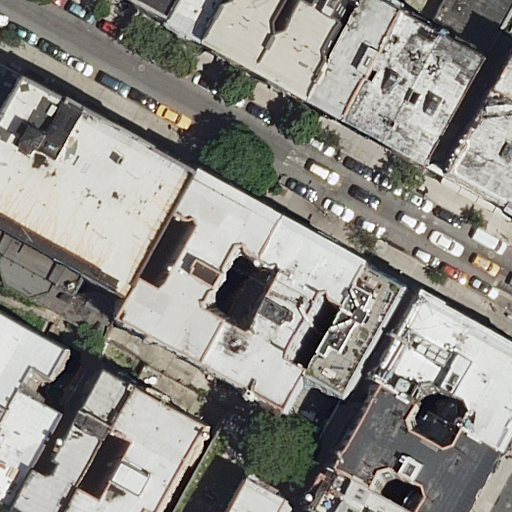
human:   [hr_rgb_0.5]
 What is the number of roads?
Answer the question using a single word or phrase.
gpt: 1

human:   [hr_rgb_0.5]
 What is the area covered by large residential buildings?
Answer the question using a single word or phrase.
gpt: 518m2

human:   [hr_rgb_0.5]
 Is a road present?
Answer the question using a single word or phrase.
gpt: yes

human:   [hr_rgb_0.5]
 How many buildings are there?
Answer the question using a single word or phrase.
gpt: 23

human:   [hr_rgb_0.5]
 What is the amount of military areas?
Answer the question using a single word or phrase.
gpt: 0

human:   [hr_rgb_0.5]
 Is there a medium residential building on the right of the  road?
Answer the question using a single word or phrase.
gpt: yes

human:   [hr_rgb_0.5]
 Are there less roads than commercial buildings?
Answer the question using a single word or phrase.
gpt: no

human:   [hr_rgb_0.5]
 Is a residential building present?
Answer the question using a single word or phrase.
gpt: yes

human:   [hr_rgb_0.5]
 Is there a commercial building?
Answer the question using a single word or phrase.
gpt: no

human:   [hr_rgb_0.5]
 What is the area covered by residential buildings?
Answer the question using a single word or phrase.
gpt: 5449m2

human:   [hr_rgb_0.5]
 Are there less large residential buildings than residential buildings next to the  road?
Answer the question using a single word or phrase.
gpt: yes

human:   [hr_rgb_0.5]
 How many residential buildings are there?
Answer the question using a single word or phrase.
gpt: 23

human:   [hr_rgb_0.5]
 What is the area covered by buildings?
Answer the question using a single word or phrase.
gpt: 5449m2

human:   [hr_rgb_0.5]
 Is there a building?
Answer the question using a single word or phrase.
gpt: yes

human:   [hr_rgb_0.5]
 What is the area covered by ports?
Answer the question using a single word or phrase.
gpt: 0m2

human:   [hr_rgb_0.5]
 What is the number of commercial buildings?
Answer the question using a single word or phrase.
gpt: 0

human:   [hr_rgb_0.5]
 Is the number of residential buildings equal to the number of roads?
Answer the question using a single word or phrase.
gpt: no

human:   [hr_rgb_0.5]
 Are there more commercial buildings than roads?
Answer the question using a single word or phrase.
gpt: no

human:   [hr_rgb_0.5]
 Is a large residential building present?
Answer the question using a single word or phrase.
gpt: yes

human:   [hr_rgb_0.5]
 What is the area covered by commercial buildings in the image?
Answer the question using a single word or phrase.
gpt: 0m2

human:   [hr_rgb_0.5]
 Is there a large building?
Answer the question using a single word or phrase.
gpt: yes

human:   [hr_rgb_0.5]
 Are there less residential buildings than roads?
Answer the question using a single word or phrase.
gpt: no

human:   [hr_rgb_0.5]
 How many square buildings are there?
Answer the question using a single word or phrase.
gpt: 0

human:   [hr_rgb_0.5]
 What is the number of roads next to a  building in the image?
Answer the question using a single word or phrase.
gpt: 1

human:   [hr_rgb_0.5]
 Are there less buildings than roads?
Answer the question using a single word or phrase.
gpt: no

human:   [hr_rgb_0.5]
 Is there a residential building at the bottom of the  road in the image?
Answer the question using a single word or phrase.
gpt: yes

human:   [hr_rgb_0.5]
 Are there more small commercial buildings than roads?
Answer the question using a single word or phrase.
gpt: no

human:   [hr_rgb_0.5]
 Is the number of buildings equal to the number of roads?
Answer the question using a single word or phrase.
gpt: no

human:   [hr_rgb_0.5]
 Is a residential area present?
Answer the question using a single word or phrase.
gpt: no

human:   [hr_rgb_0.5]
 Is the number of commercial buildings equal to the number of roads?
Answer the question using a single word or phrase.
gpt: no

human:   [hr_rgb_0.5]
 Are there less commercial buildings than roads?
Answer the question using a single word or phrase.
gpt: yes

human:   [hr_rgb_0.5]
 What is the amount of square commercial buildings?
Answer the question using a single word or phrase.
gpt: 0

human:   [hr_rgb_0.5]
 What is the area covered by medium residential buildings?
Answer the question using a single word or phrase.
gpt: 4676m2

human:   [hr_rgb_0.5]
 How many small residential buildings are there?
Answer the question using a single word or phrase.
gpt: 6

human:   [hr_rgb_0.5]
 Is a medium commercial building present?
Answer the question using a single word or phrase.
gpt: no

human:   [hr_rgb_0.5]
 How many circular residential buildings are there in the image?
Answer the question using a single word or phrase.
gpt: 0

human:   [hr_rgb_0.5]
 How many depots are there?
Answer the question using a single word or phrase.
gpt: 0

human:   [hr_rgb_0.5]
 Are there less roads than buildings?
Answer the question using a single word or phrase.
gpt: yes

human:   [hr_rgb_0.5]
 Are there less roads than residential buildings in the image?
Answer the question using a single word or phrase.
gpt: yes

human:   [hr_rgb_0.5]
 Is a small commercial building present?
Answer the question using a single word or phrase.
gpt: no

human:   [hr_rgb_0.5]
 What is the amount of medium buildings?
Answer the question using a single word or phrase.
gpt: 16

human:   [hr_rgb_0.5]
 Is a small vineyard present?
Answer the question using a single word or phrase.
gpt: no

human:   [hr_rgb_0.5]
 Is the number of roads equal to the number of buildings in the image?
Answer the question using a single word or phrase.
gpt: no

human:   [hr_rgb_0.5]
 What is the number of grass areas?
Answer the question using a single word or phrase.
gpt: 0

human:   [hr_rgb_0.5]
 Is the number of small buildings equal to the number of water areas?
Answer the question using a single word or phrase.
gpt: no

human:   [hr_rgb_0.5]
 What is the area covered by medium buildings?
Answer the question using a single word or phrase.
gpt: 4676m2

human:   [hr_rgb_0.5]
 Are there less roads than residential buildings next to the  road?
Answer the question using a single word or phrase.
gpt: yes

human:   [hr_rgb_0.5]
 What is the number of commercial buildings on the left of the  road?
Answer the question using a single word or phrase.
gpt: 0

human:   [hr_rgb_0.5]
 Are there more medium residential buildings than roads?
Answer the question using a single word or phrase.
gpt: yes

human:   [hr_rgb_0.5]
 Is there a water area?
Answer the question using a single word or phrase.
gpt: no

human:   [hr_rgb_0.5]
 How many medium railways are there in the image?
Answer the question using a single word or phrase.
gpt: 0

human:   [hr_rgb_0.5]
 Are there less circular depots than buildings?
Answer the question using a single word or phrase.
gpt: yes

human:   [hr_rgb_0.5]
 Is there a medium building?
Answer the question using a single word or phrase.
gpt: yes

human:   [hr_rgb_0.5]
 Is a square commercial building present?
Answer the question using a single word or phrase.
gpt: no

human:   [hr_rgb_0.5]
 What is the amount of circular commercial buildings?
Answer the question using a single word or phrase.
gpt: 0

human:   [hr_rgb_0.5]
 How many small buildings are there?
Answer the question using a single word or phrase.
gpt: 6

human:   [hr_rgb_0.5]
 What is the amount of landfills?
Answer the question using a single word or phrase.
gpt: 0

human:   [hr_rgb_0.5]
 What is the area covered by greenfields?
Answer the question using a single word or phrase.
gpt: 0m2

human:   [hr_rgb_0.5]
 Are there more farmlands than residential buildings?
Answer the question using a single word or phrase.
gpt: no

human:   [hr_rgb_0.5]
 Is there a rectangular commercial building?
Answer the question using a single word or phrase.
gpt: no

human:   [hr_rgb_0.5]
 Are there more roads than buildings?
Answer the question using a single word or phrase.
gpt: no

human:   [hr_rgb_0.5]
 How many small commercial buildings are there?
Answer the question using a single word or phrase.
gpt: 0

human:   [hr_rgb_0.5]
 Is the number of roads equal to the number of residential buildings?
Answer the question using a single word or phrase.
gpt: no

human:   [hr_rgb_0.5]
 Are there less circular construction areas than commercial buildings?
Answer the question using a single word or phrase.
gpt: no